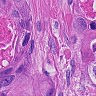
Metastatic tissue present: yes